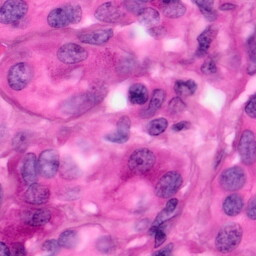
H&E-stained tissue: Pancreatic